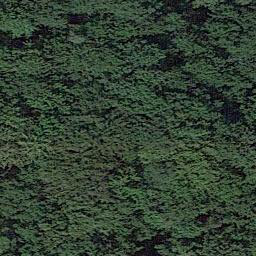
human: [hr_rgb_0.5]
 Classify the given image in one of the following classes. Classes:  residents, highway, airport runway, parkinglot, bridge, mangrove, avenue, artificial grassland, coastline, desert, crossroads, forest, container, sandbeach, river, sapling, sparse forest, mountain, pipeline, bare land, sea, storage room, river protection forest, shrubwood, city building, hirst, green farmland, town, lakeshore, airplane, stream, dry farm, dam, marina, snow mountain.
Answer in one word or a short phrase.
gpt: forest